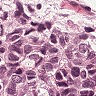
Metastatic tissue present: yes